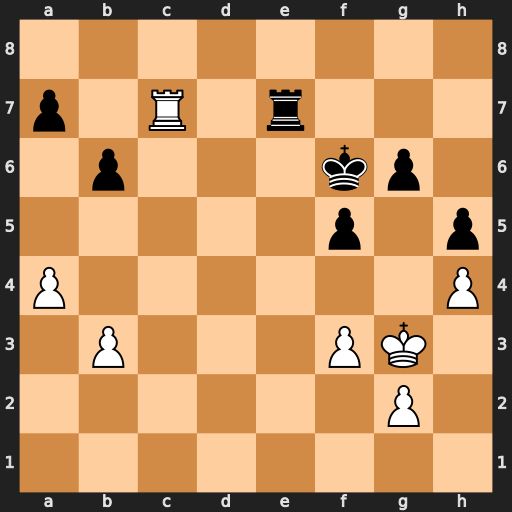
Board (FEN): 8/p1R1r3/1p3kp1/5p1p/P6P/1P3PK1/6P1/8
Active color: w
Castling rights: -
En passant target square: -
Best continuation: Rxe7 Kxe7 Kf4 Kf6 b4 a6 a5 b5 Ke3